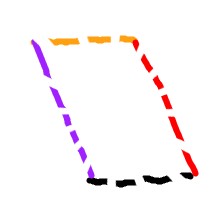
Shape: parallelogram